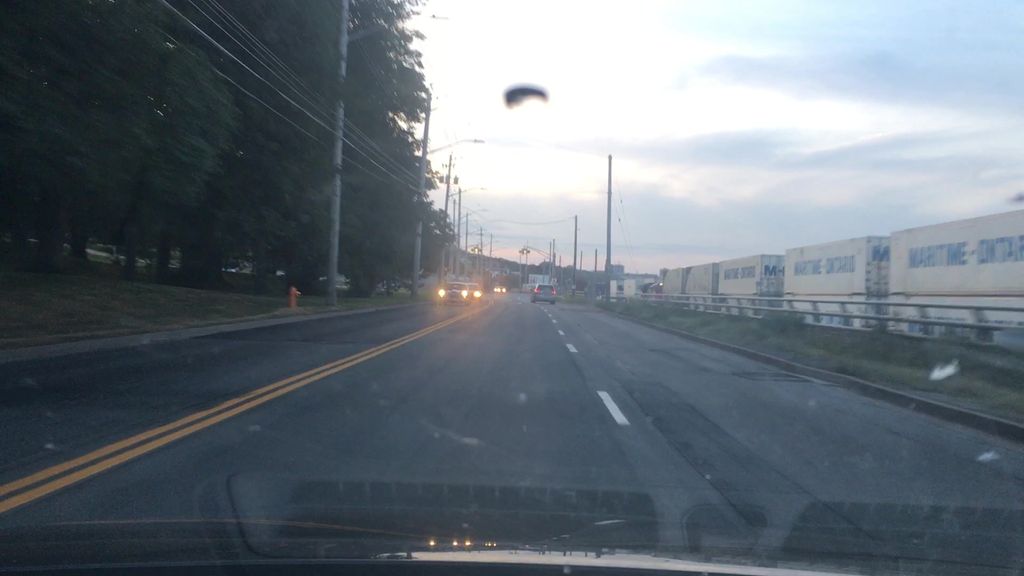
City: halifax